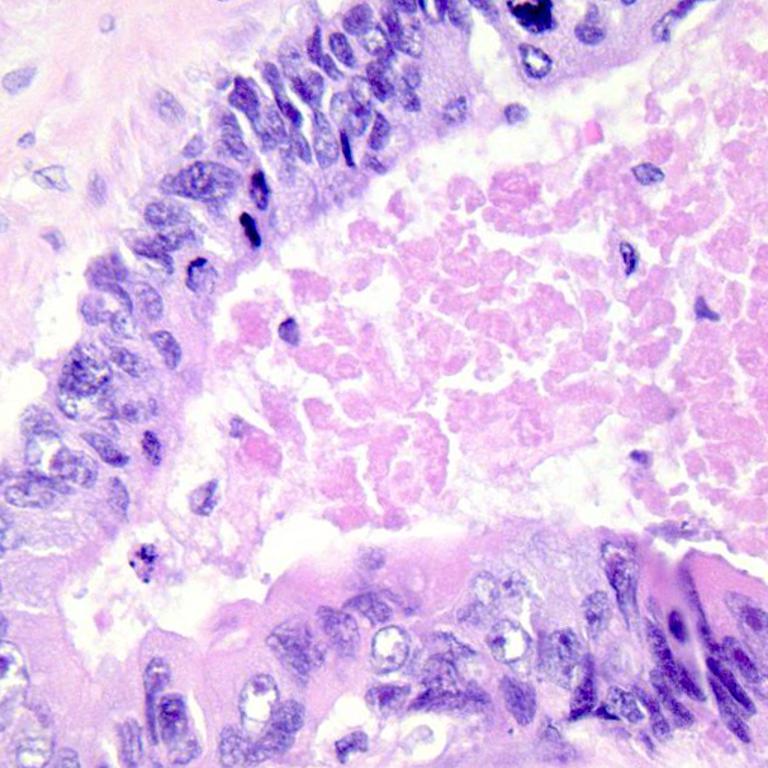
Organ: colon
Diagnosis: adenocarcinomas